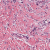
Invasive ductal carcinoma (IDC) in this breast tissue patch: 1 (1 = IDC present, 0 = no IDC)